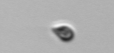
Label: nanoplankton_mix